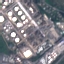
Label: Industrial